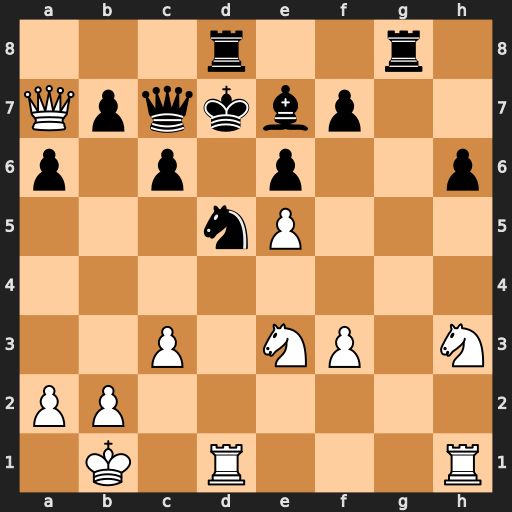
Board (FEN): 3r2r1/Qpqkbp2/p1p1p2p/3nP3/8/2P1NP1N/PP6/1K1R3R
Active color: w
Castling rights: -
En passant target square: -
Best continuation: c4 b6 Qxc7+ Kxc7 cxd5